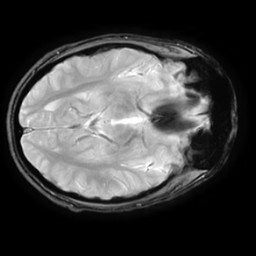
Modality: T2starw
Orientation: axial
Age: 20
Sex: male
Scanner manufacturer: ge
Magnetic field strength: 3 T
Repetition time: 0.65 s
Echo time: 0.02 s